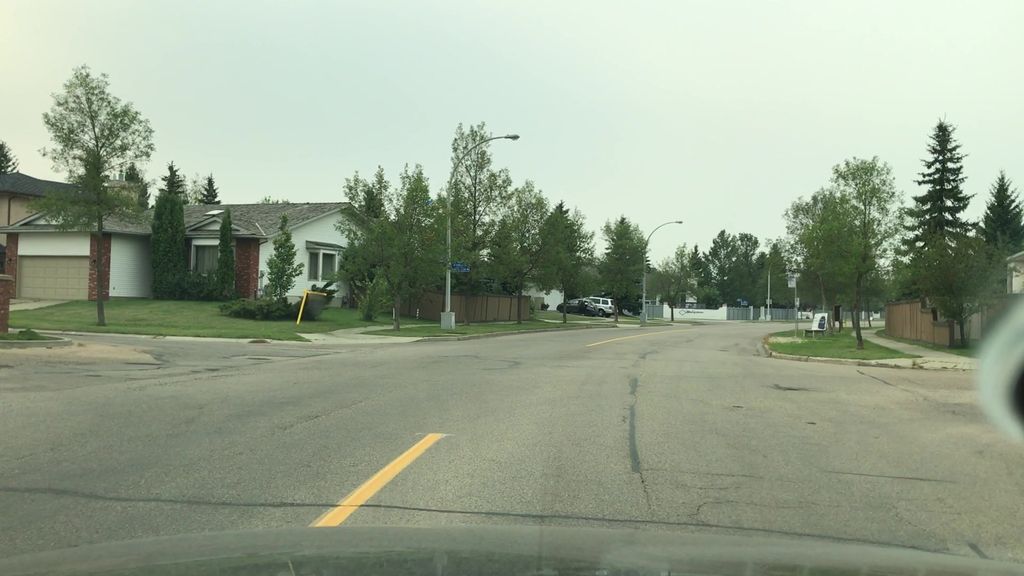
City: edmonton